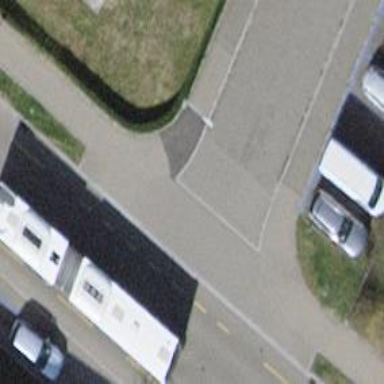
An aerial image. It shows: Traffic calming table.